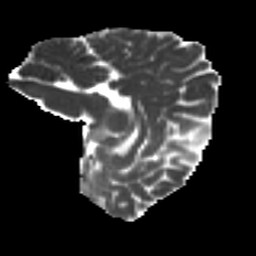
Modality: MD
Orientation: sagittal
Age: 27
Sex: male
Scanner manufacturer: ge
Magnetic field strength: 3 T
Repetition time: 7.8 s
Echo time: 0.0606 s